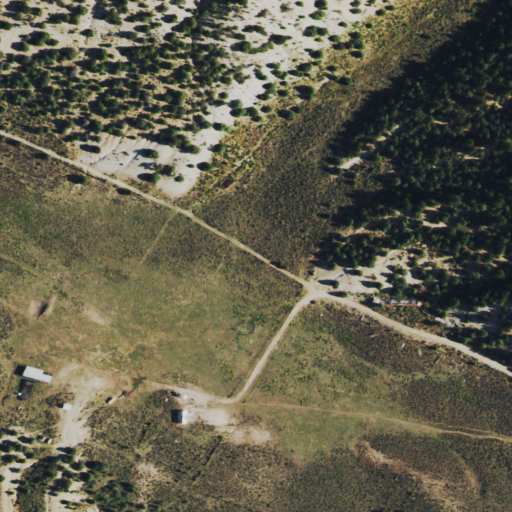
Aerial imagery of valley in Colorado named North Hollow containing shrub, evergreen forest, and open development